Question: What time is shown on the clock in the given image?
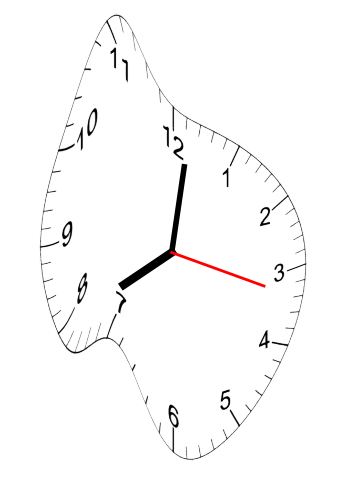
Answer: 08:01:17